The image folds the raw vibration samples of a bearing signal into a 2-D grayscale square (signal-to-image encoding). Classify the bearing condition as one of: normal, inner_race, outer_race, ball.
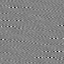
Answer: inner_race